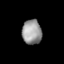
Tissue: lung
Cell type: Epithelial cells
Senescence score: 0.2133
Nuclear area (px): 469
Mean DAPI intensity: 153.704